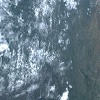
Label: land